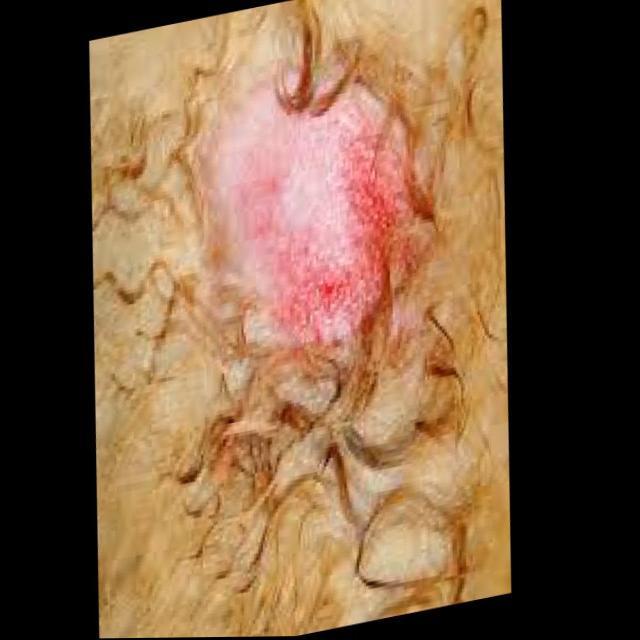
Canine dermatitis — inflammation of the skin presenting with erythema, pruritus, papules, and excoriation. May be allergic, contact, or atopic in origin.